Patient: sex F, age 65
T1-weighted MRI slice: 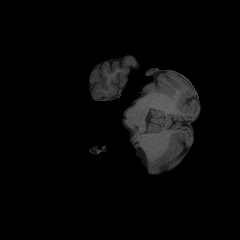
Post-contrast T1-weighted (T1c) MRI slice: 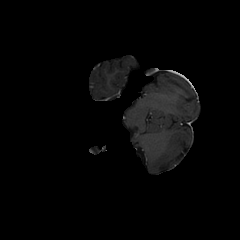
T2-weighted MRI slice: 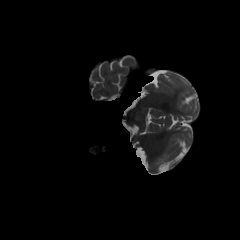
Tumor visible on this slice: no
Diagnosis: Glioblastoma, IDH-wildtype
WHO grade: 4